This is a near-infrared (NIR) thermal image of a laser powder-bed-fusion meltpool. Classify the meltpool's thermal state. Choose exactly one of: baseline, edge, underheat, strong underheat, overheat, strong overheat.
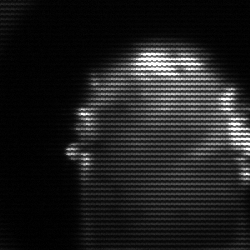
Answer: baseline